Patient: sex F, age 68
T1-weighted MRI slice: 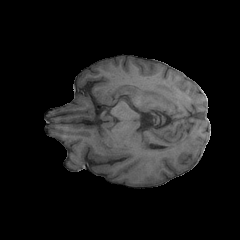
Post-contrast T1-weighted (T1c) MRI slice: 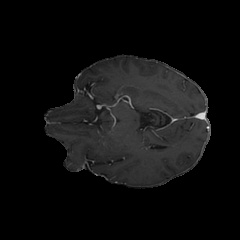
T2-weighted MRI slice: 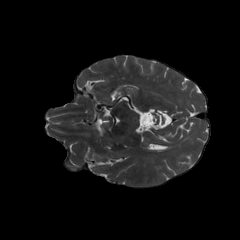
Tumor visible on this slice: yes
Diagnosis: Glioblastoma, IDH-wildtype
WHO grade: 4